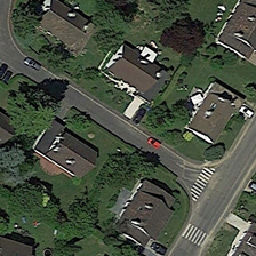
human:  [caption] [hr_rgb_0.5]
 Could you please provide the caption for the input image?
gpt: Red cars are passing through this peaceful and neat residential area.

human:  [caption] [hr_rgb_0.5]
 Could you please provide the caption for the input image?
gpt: Along the road, there are houses with grey roofs and white walls, and trees on the lawn.

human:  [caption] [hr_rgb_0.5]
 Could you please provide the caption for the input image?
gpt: Along the way, the grey roof and white walls are on the grass with the trees.

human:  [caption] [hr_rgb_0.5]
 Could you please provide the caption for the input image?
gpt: the residential is at the corner of a t road .

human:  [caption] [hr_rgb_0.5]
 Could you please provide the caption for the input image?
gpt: A red car passed through the quiet residential area.